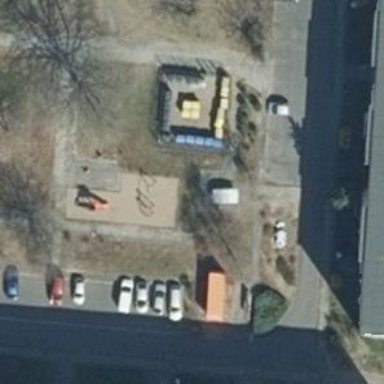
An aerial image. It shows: Playground area for leisure activities on the land.